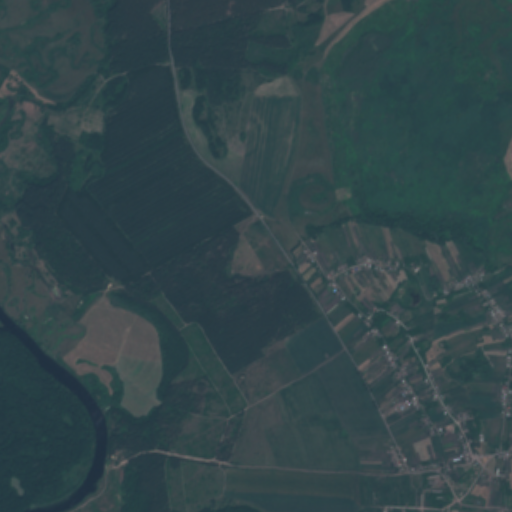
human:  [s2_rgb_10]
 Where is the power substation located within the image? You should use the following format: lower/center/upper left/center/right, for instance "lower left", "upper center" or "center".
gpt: The power substation is located in the lower right of the image.
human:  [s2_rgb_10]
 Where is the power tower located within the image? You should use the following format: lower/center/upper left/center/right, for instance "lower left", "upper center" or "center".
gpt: The power tower is located in the lower right of the image.
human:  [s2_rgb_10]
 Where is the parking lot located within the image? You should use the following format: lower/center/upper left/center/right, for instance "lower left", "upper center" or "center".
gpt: There is no parking lot in the image.